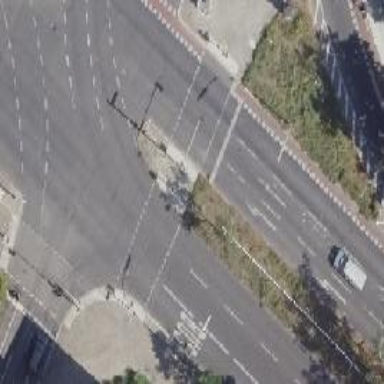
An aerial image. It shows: Traffic island located on footway.